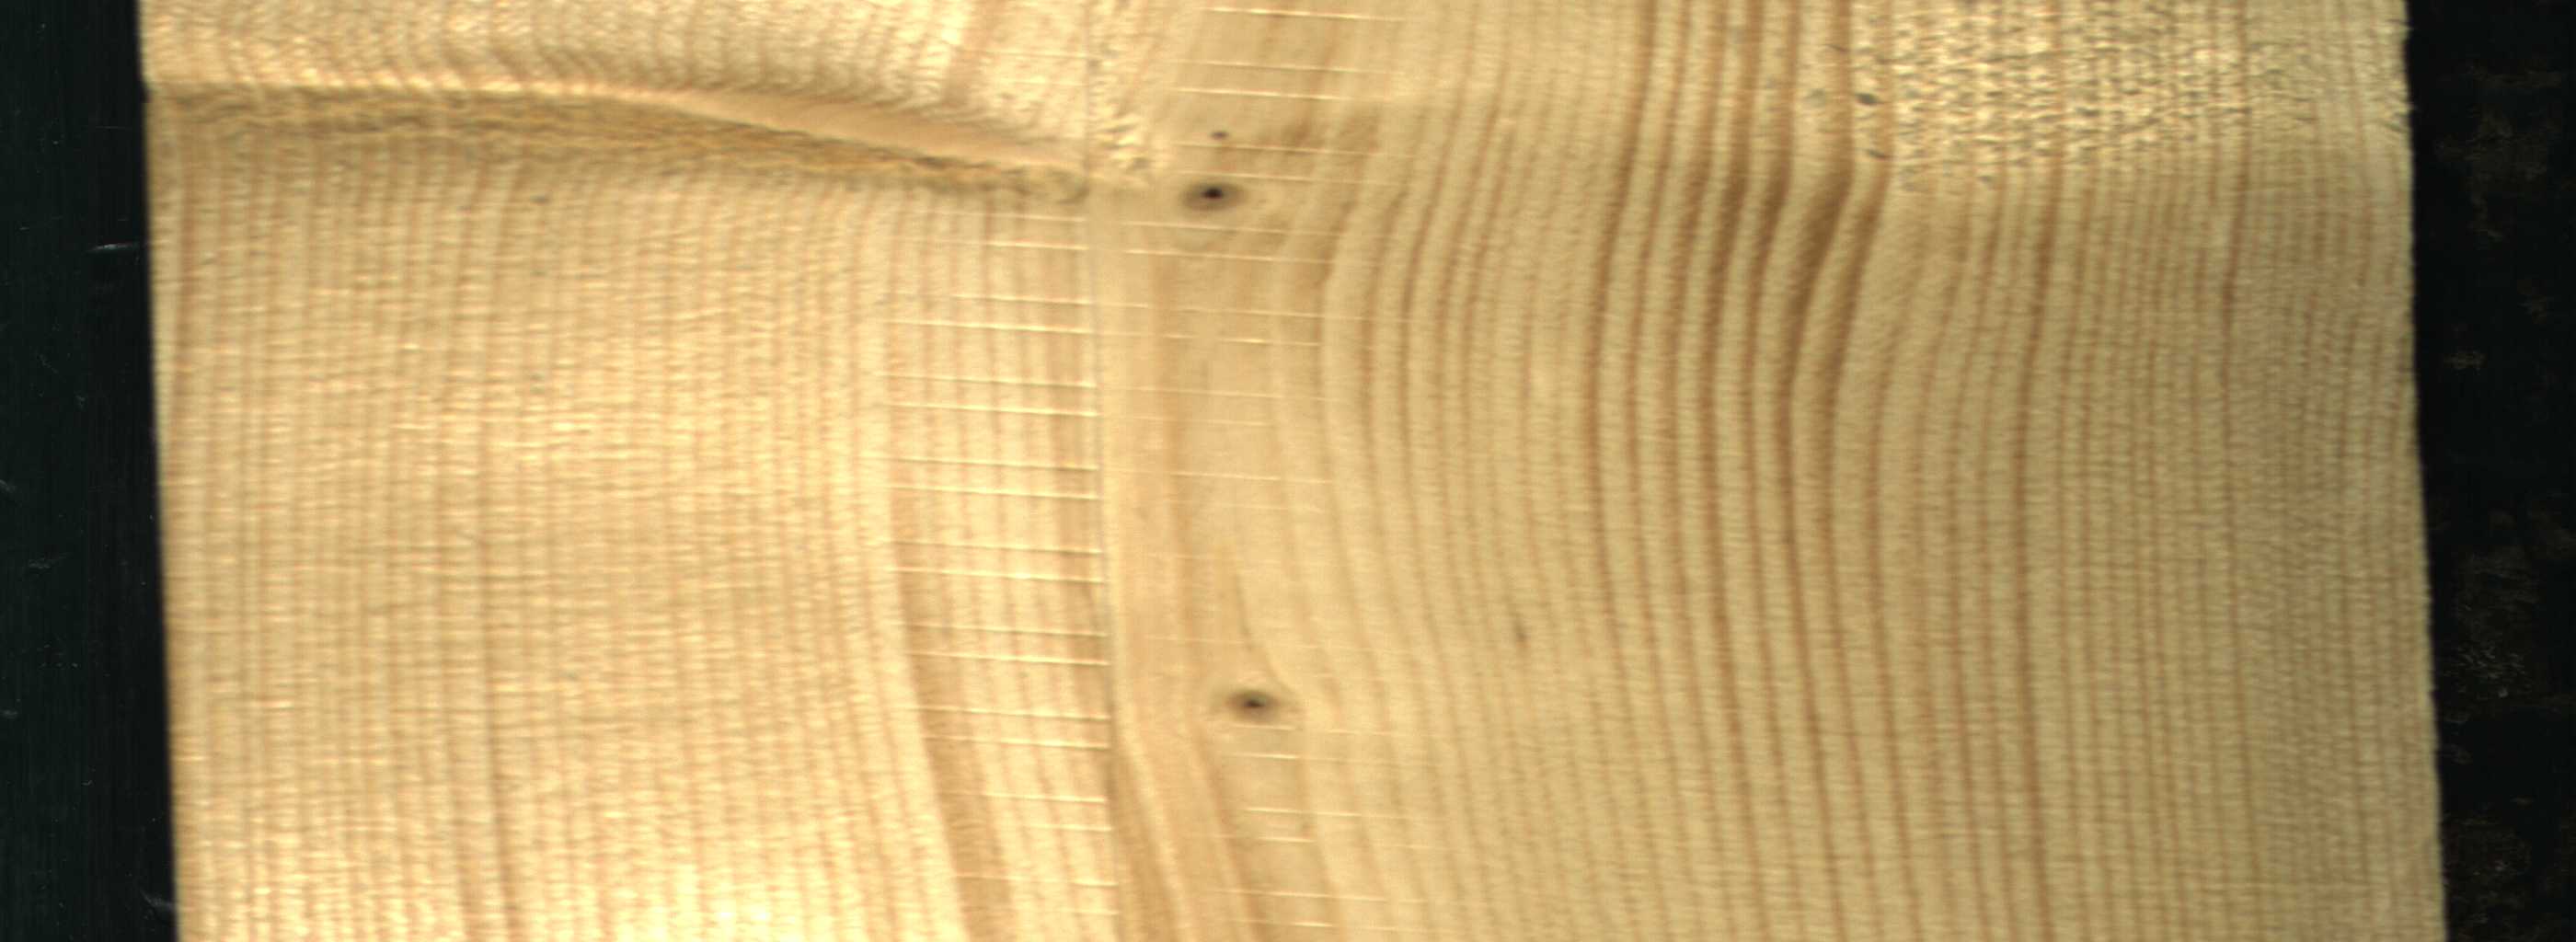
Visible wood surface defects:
Live_Knot
Live_Knot
Live_Knot